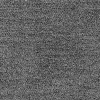
Atmospheric dust classification: dusty